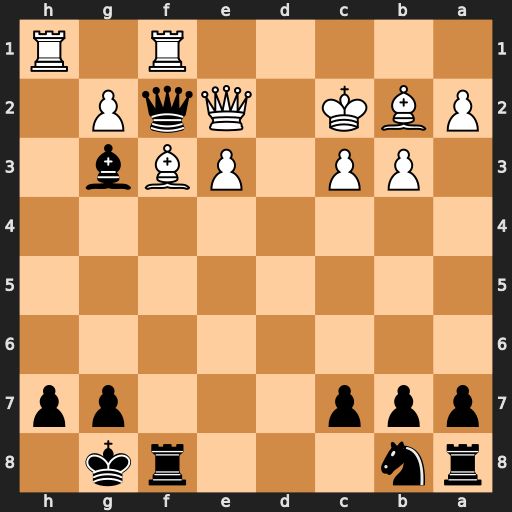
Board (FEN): rn3rk1/ppp3pp/8/8/8/1PP1PBb1/PBK1QqP1/5R1R
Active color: b
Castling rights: -
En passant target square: -
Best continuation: Rxf3 Rxf2 Rxf2 Qxf2 Bxf2